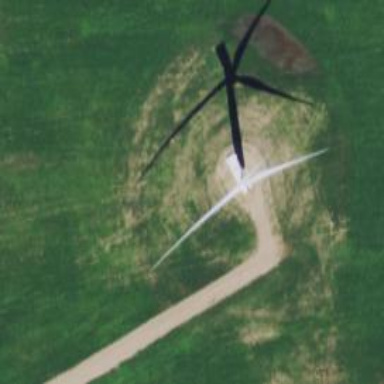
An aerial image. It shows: Wind generator powered by wind. The generator type is horizontal axis and it uses wind turbines.